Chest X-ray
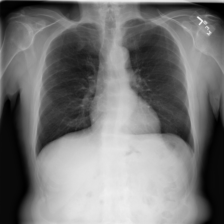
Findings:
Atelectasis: negative
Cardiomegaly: negative
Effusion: negative
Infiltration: negative
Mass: negative
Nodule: negative
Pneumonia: negative
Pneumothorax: negative
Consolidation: negative
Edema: negative
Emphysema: negative
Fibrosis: negative
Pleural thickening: negative
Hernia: negative